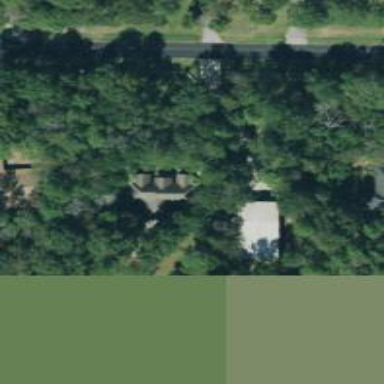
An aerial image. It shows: Driveway.